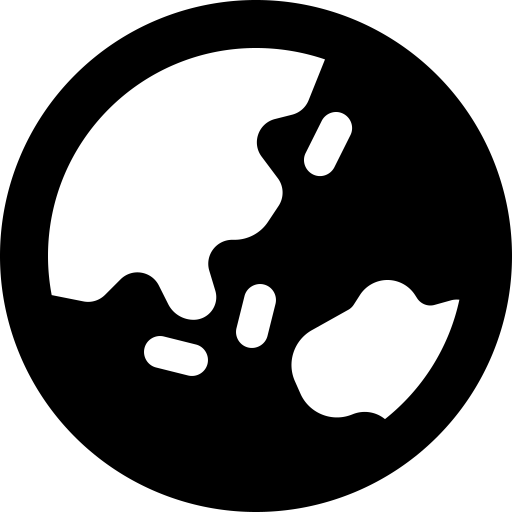
Tags: icon, FontAwesome, fa-icon, solid, earth, asia